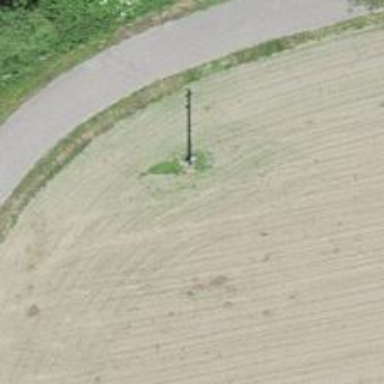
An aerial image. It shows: Power pole.